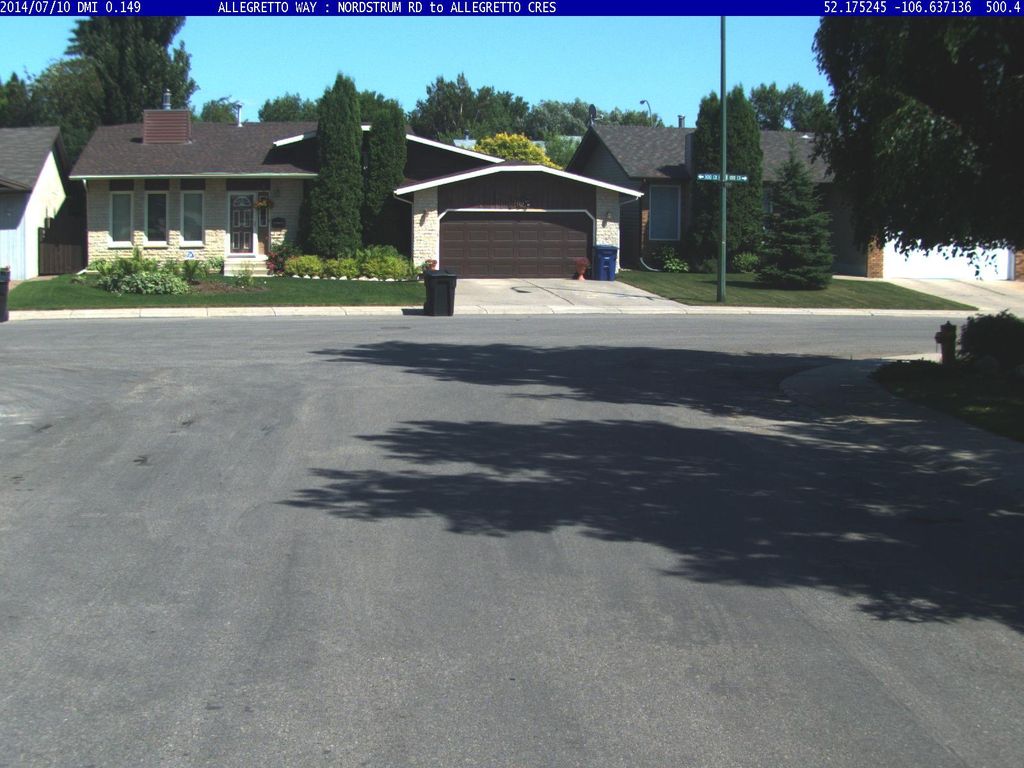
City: saskatoon